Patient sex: M
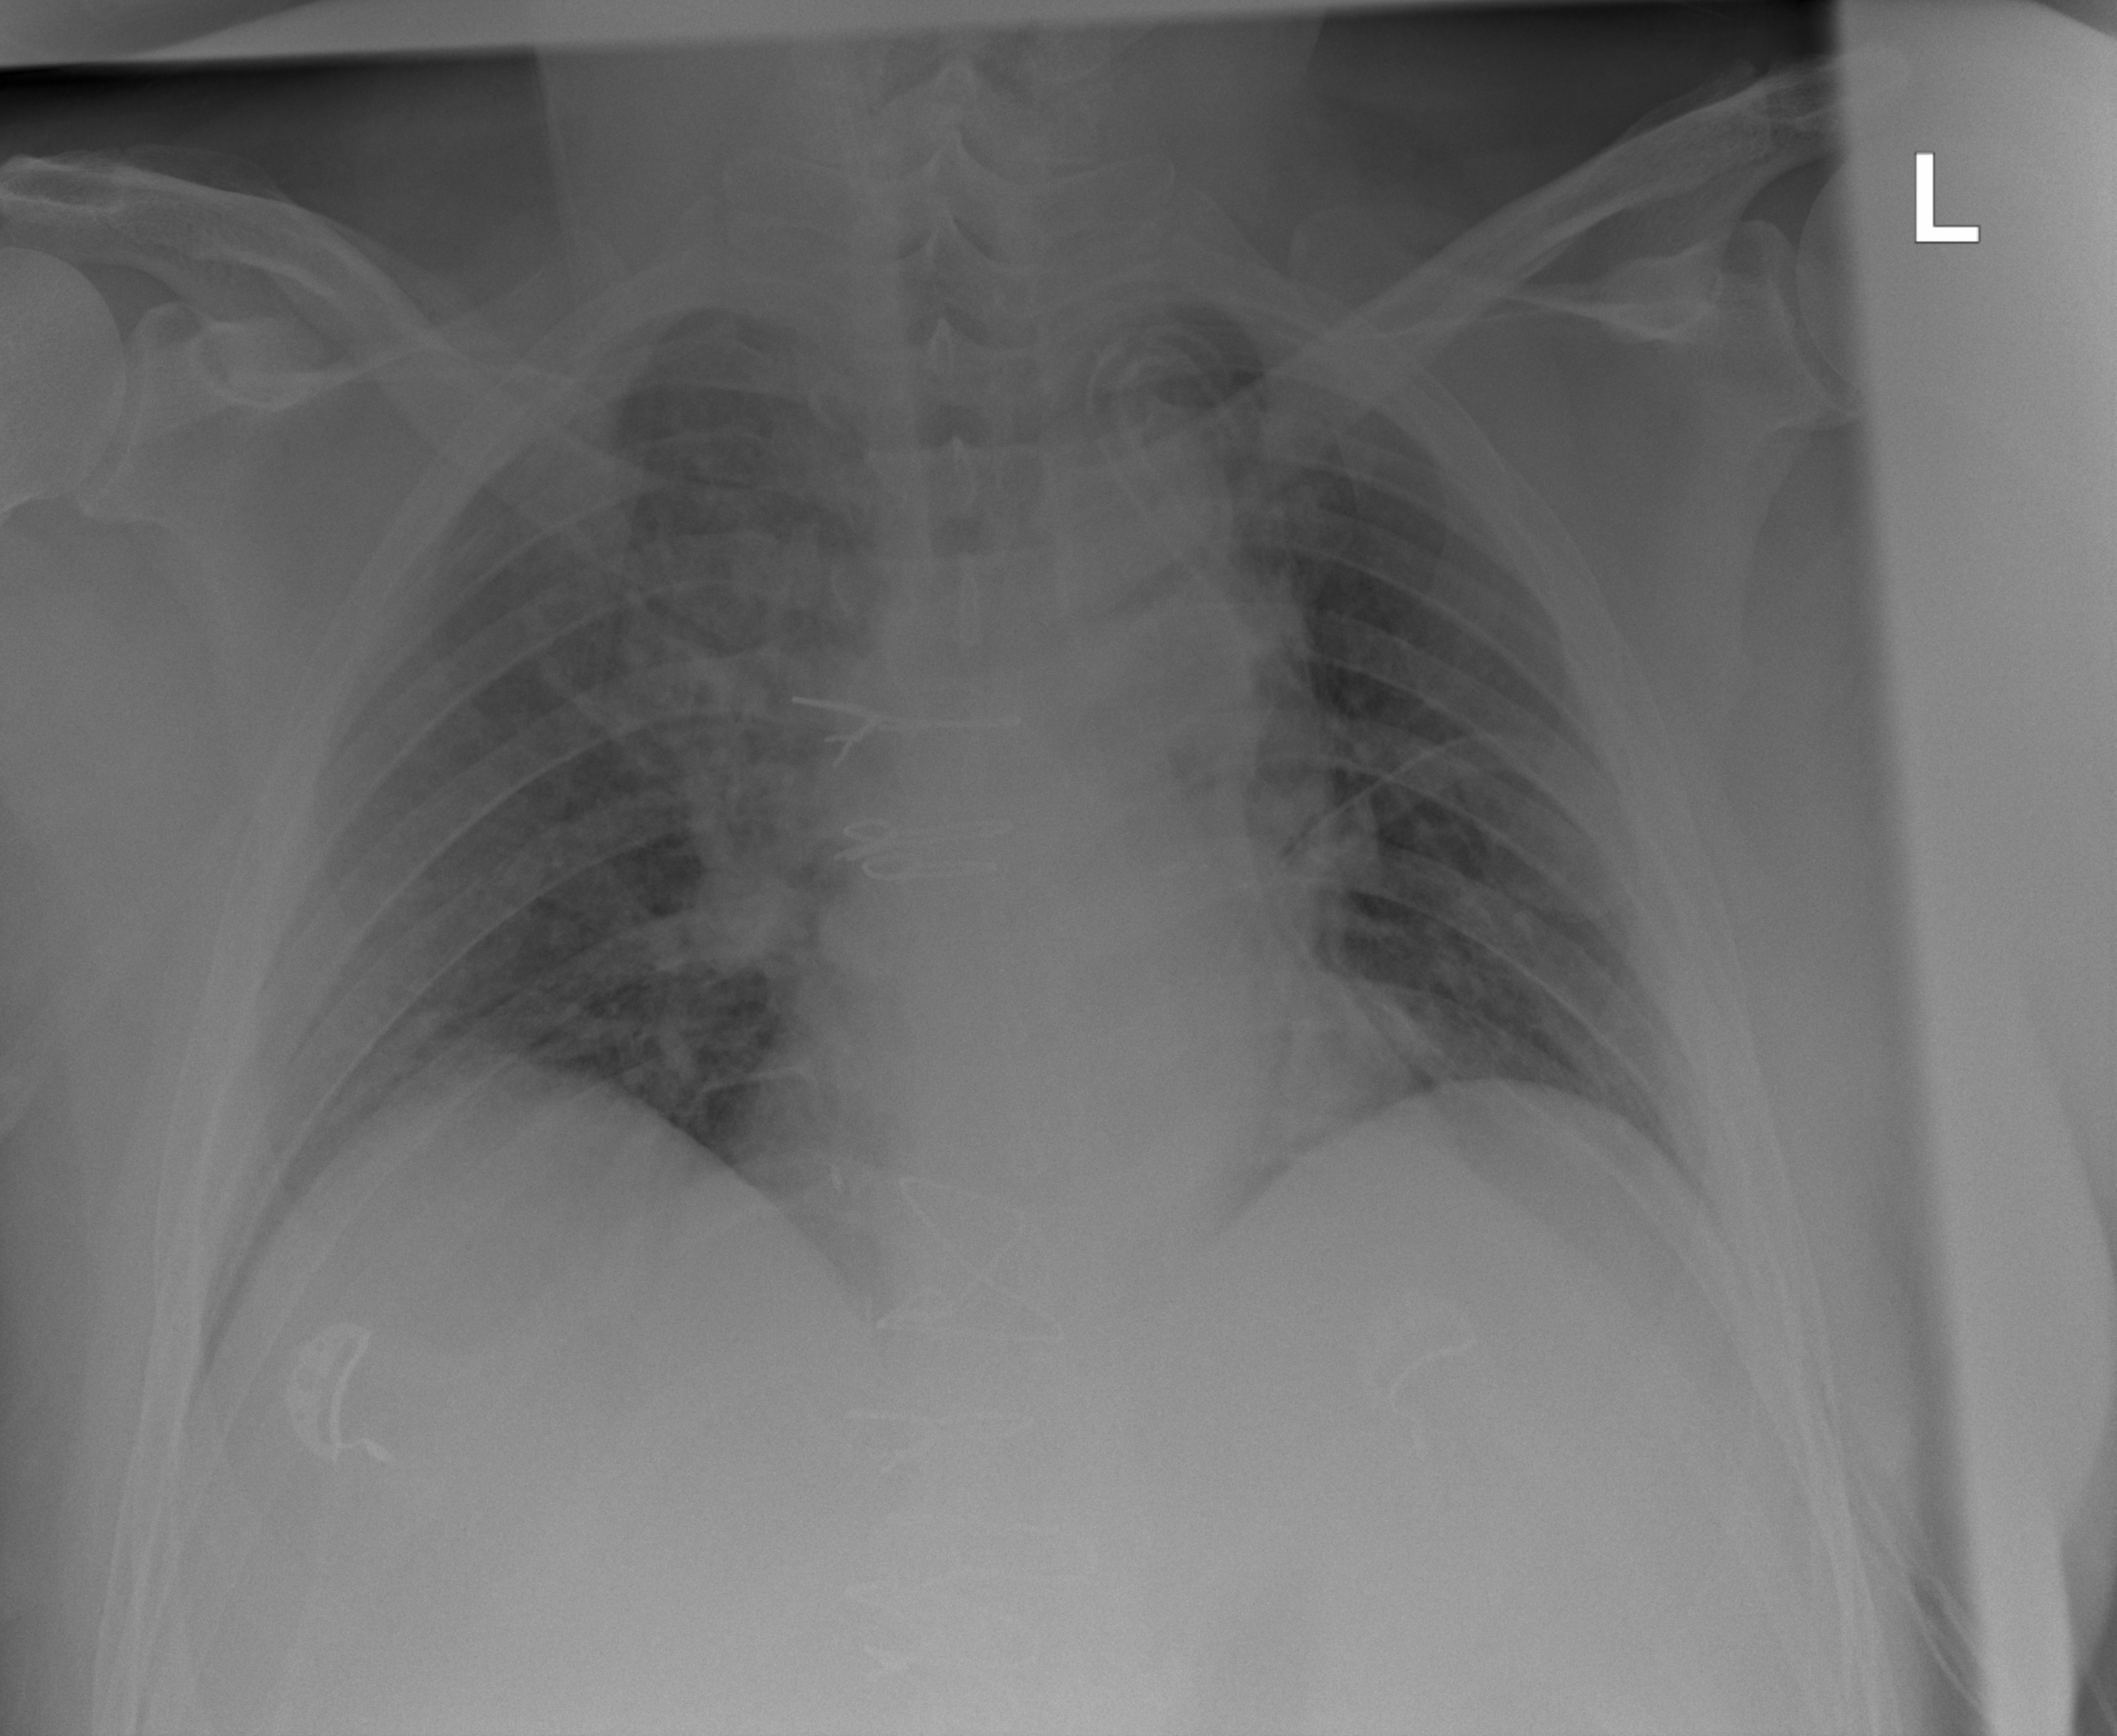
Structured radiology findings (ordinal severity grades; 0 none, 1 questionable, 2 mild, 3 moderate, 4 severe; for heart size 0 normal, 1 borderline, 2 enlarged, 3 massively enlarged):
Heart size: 0
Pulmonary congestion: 2
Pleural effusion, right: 0
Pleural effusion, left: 0
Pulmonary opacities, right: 2
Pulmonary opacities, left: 0
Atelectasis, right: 1
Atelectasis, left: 0